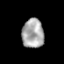
Tissue: prostate
Cell type: T cells
Senescence score: 0.3143
Nuclear area (px): 626
Mean DAPI intensity: 168.658